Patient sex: F
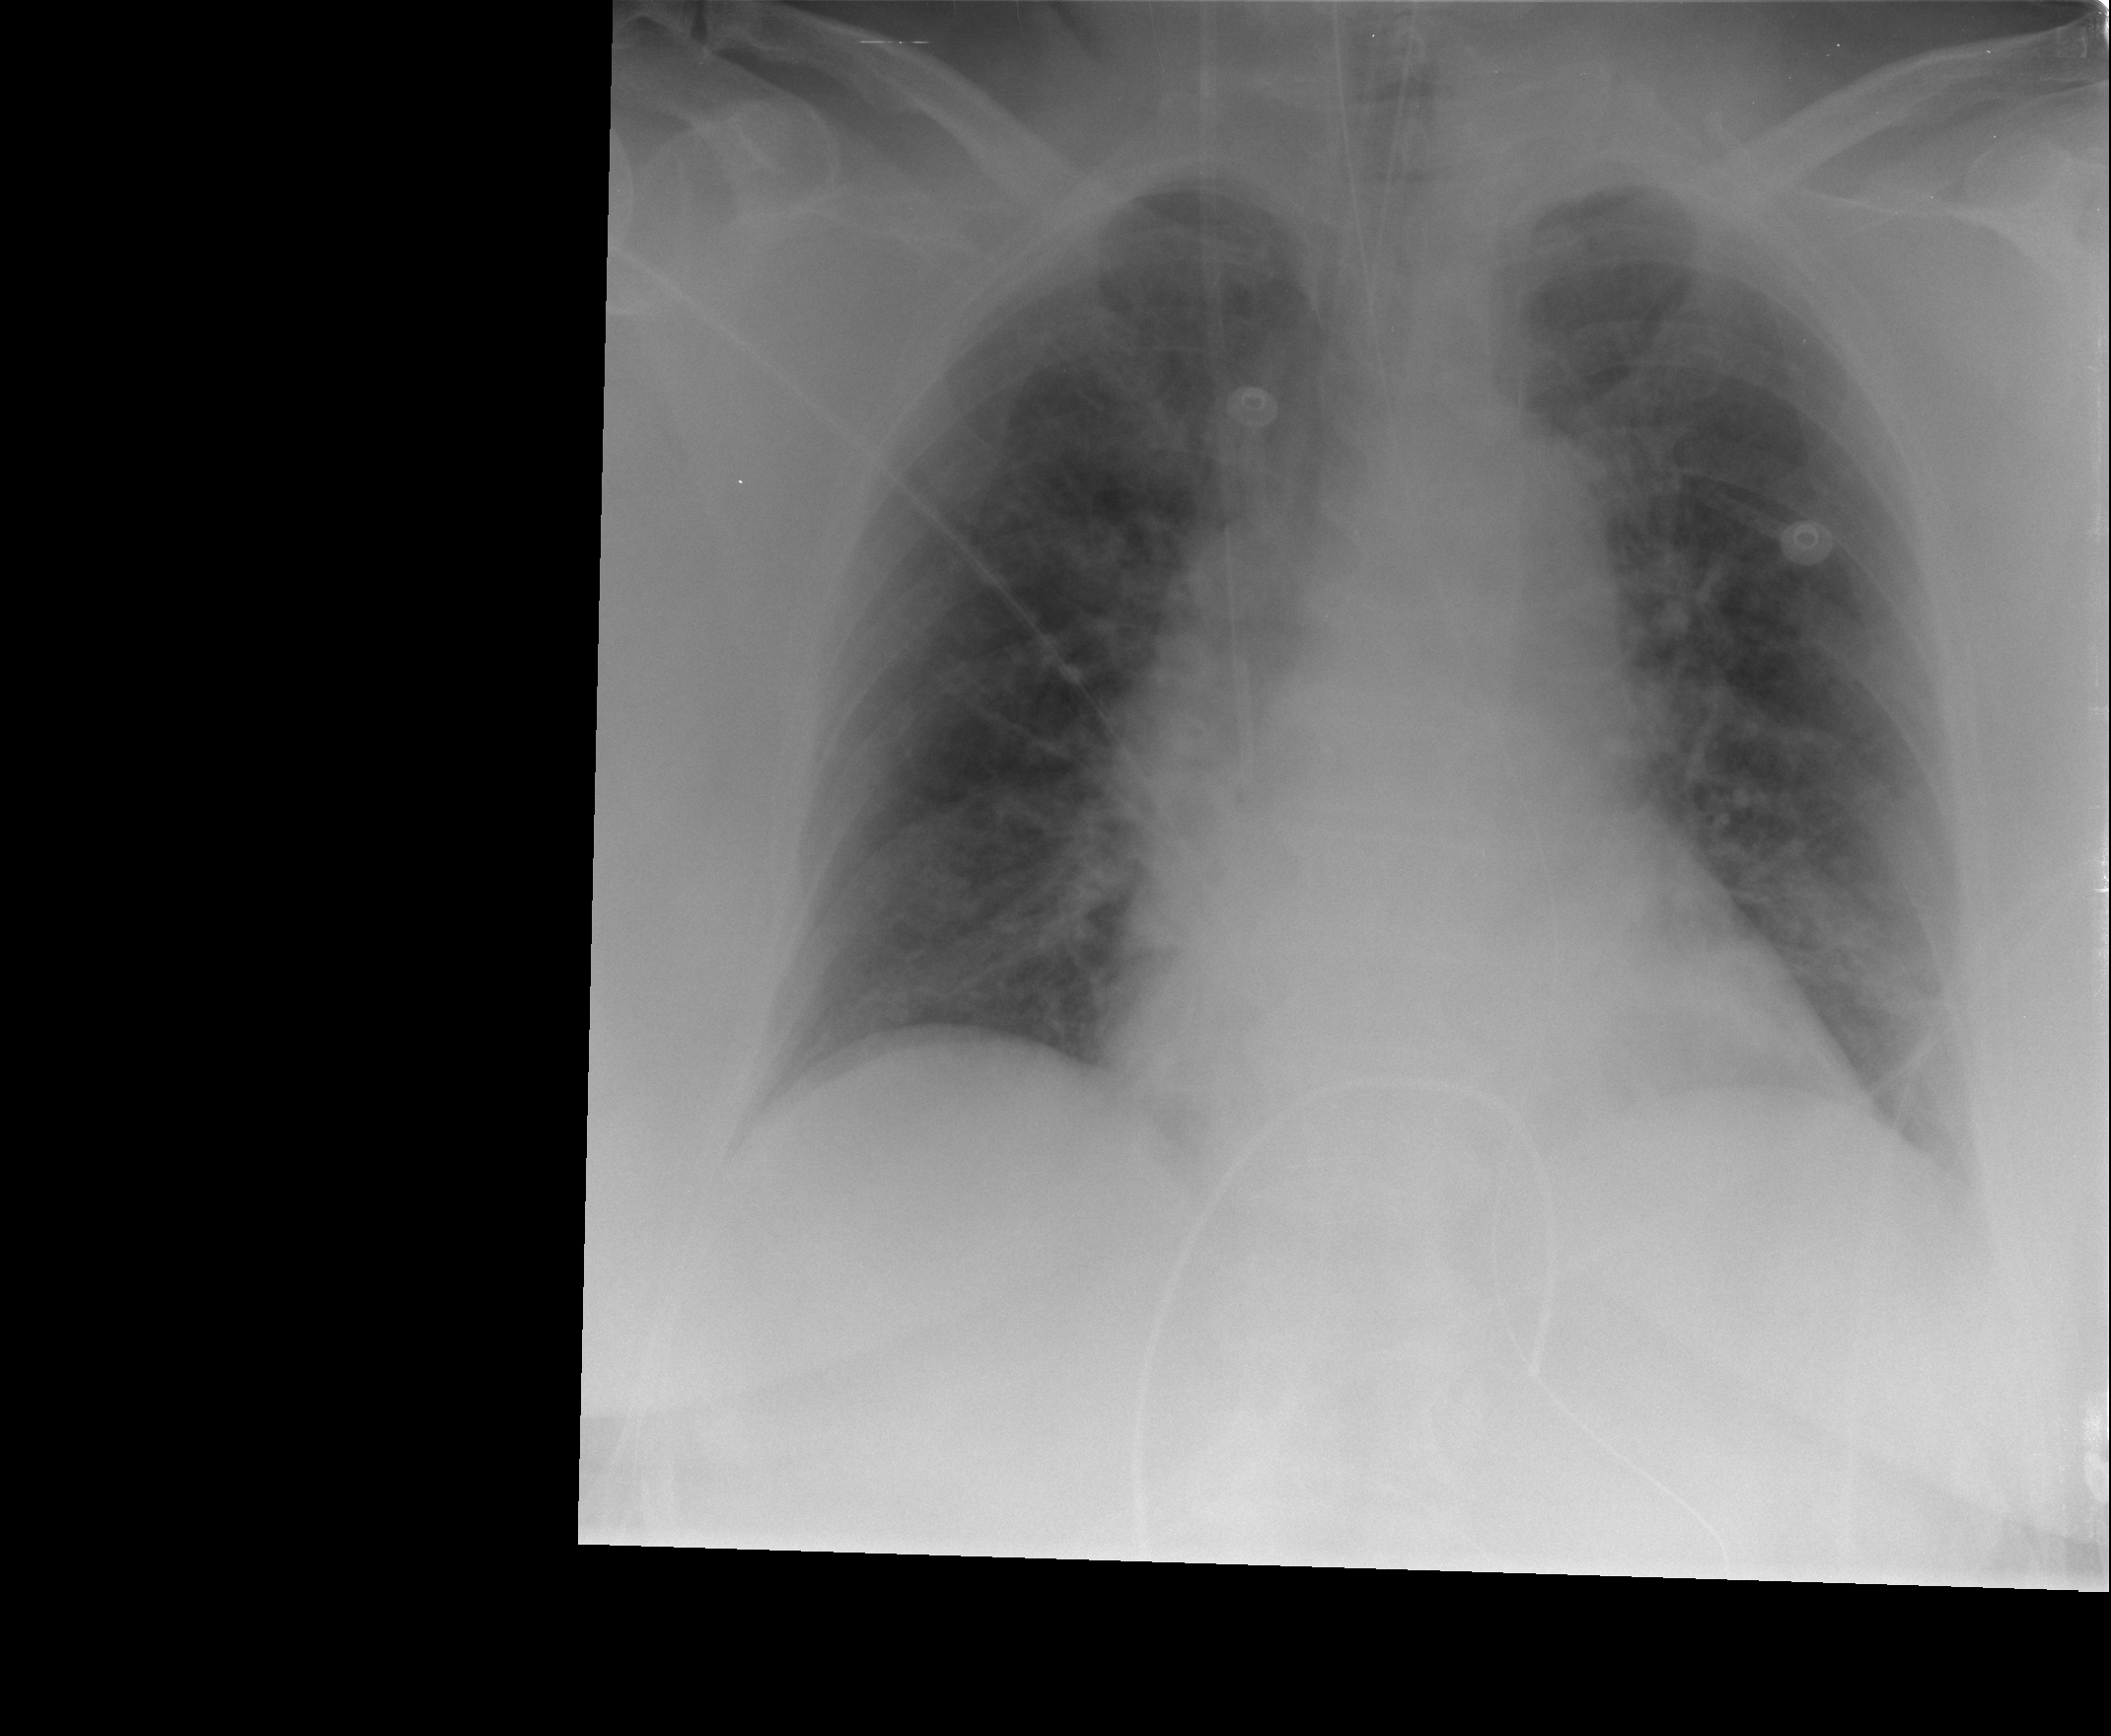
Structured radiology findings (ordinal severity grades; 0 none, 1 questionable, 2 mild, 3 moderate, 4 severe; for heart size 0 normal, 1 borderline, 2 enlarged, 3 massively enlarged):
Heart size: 1
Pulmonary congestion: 2
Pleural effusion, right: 0
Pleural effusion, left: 0
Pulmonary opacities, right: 1
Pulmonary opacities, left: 1
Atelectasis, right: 1
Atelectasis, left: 2